Question: I'm creating a Word 2010 document using C# and 'Microsoft.Office.Interop.Word'. Using the <URL> at a specified bookmark:
'''
Word.Bookmark bookmark = document.Bookmarks.get_Item(ref oBookmark);
Clipboard.SetDataObject(image);
bookmark.Range.Paste();
'''
This bookmark is placed inside a frame (created with the "Insert Frame" command), hence the pasted image is placed inside the frame. Now, the image is automatically scaled to fit the frame horizontally. This is good! But, it does not perform this type of scaling vertically! This causes the bottom of the image to be obscured by any object under the frame:

Frame A should not be resized!
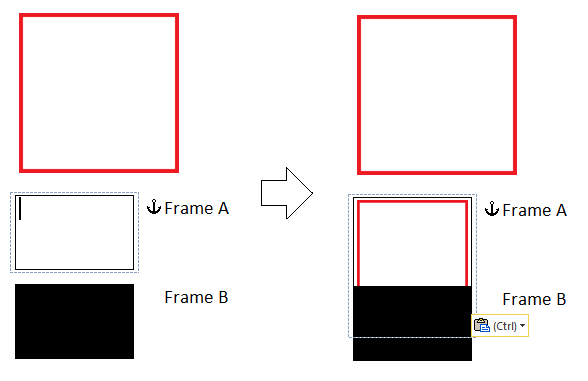
Answer: Solution: Read the size of the frame and then properly scale the image before pasting it.